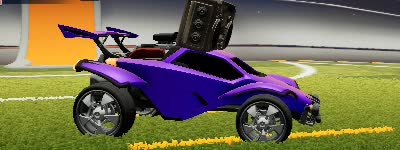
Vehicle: octane